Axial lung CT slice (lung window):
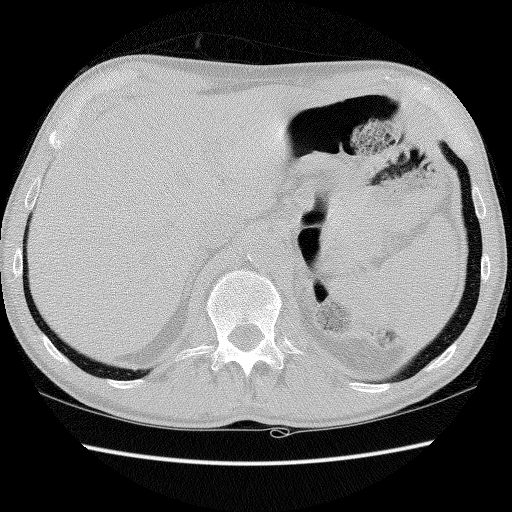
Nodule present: no